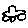
Label: car